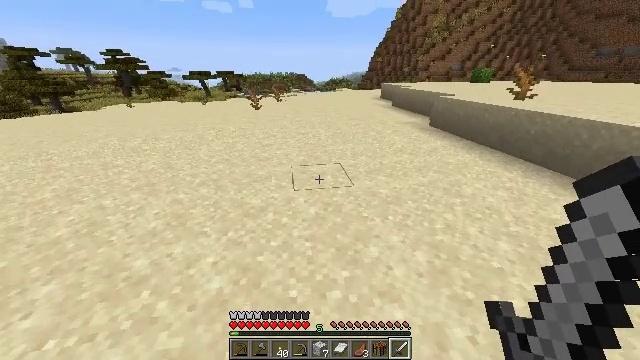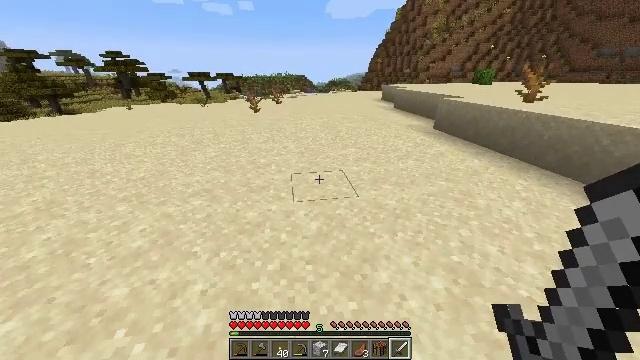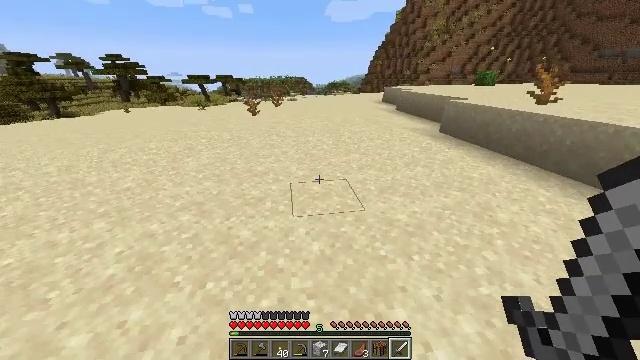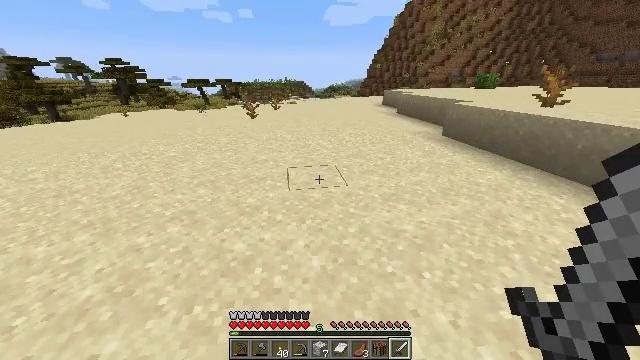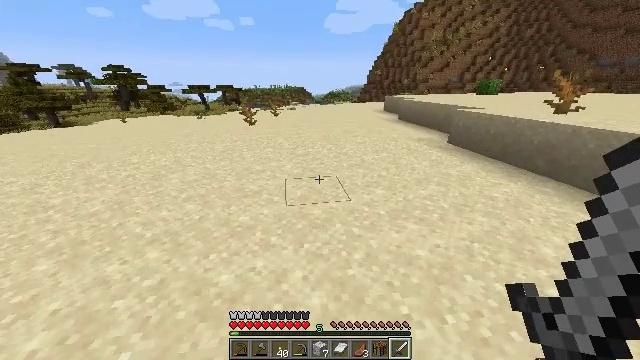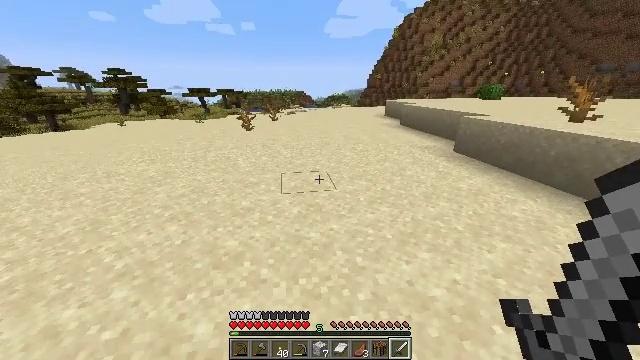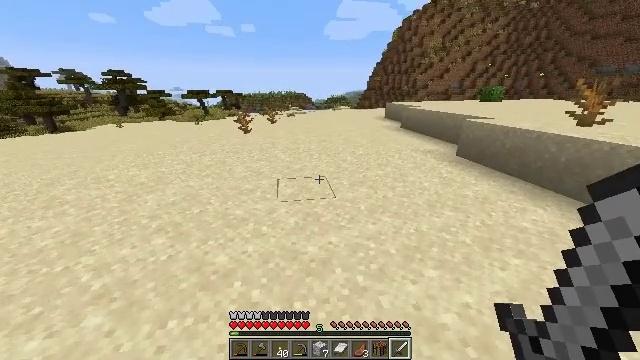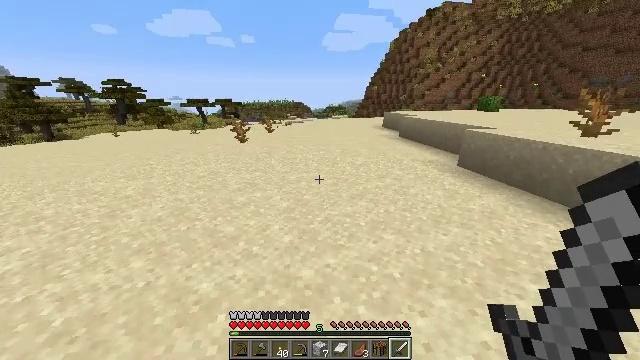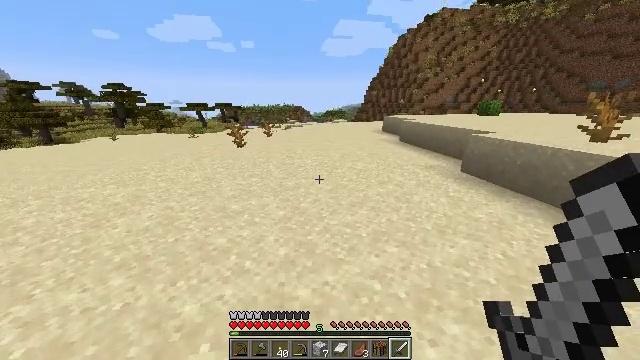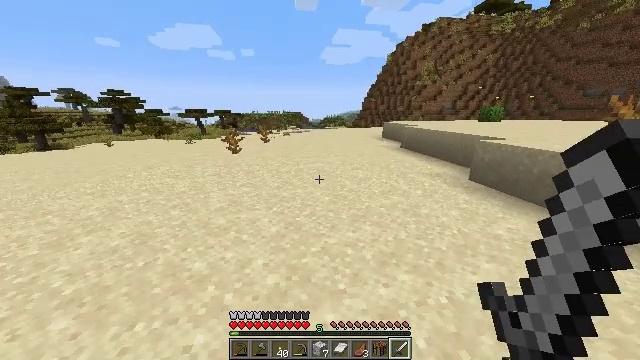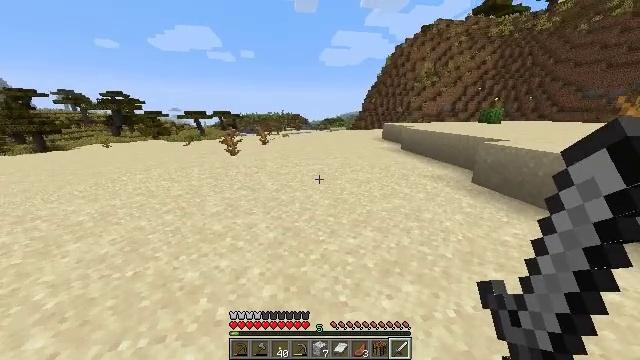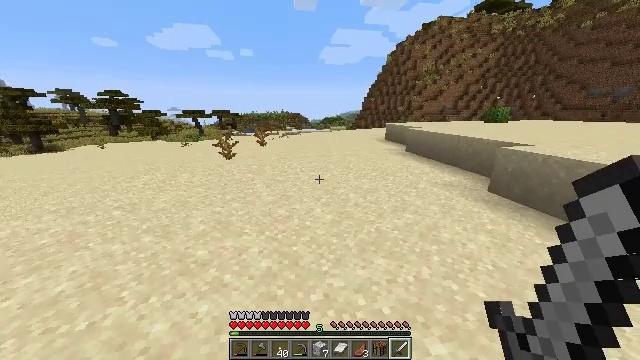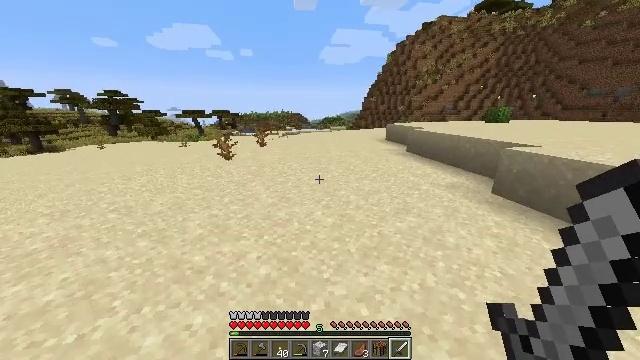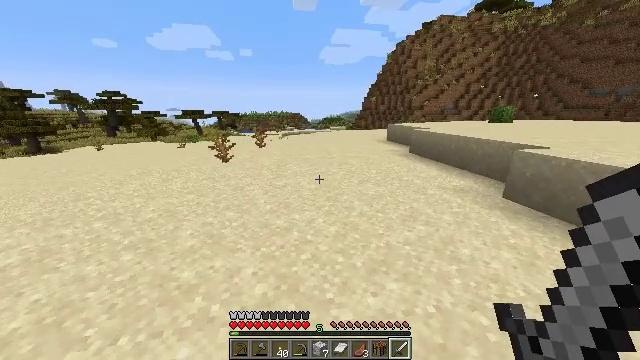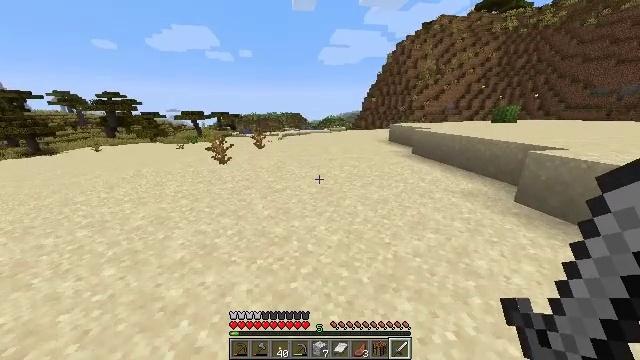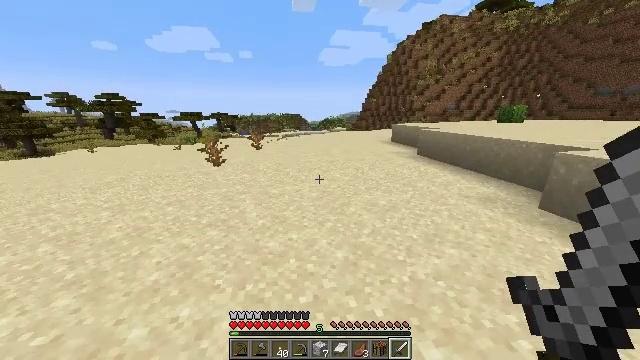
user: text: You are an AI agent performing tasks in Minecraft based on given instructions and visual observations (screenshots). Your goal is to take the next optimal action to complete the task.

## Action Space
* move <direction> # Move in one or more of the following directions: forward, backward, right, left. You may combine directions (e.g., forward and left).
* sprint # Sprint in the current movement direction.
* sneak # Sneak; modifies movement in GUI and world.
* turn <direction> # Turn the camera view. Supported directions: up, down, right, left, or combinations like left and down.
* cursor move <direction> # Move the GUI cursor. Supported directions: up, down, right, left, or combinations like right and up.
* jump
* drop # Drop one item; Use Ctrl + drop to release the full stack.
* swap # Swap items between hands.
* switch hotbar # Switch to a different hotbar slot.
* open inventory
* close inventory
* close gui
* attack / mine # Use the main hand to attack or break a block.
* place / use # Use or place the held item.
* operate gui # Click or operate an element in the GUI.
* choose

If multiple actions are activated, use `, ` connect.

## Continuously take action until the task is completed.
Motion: motion action
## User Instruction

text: Collect sunflower from the field.
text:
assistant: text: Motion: move forward, sprint
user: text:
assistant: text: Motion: move forward, sprint
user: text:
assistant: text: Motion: move forward, sprint
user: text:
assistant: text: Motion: move forward, sprint, turn up
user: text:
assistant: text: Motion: move forward, sprint, turn up
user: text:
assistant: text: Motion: move forward, sprint
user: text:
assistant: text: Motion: move forward, sprint, turn up
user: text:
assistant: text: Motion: move forward, sprint
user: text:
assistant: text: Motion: move forward, sprint, turn up
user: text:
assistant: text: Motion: move forward, sprint
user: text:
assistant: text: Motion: move forward, sprint
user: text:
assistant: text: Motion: move forward, sprint
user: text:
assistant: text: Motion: move forward, sprint
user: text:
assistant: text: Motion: move forward, sprint
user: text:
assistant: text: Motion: move forward, sprint
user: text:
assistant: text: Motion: move forward, sprint
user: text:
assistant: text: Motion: move forward, sprint
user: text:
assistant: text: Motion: move forward, sprint
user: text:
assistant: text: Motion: move forward, sprint
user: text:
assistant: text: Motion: move forward, sprint
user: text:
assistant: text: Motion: move forward, sprint
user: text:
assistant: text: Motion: move forward, sprint
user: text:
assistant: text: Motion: move forward, sprint
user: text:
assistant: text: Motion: move forward, sprint
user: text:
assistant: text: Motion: move forward, sprint
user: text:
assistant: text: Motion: move forward, sprint
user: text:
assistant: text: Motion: move forward, sprint
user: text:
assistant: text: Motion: move forward, sprint
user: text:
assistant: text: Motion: move forward, sprint
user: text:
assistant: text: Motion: move forward, sprint